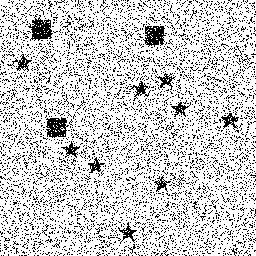
Squares: 3
Triangles: 0
Stars: 9
Total shapes: 12